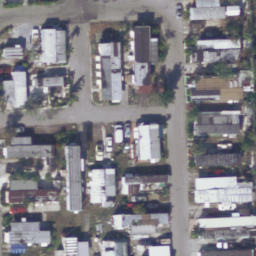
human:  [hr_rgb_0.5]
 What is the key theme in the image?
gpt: mobile home park